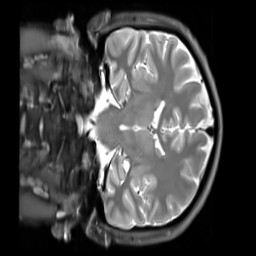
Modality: PDw
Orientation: coronal
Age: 20
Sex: male
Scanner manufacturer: siemens
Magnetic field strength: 3 T
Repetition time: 11.88 s
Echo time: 0.014 s